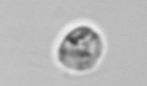
Label: Amoeba